Question: I'm trying to achieve styling like this:

How do I to create that effect using CSS?
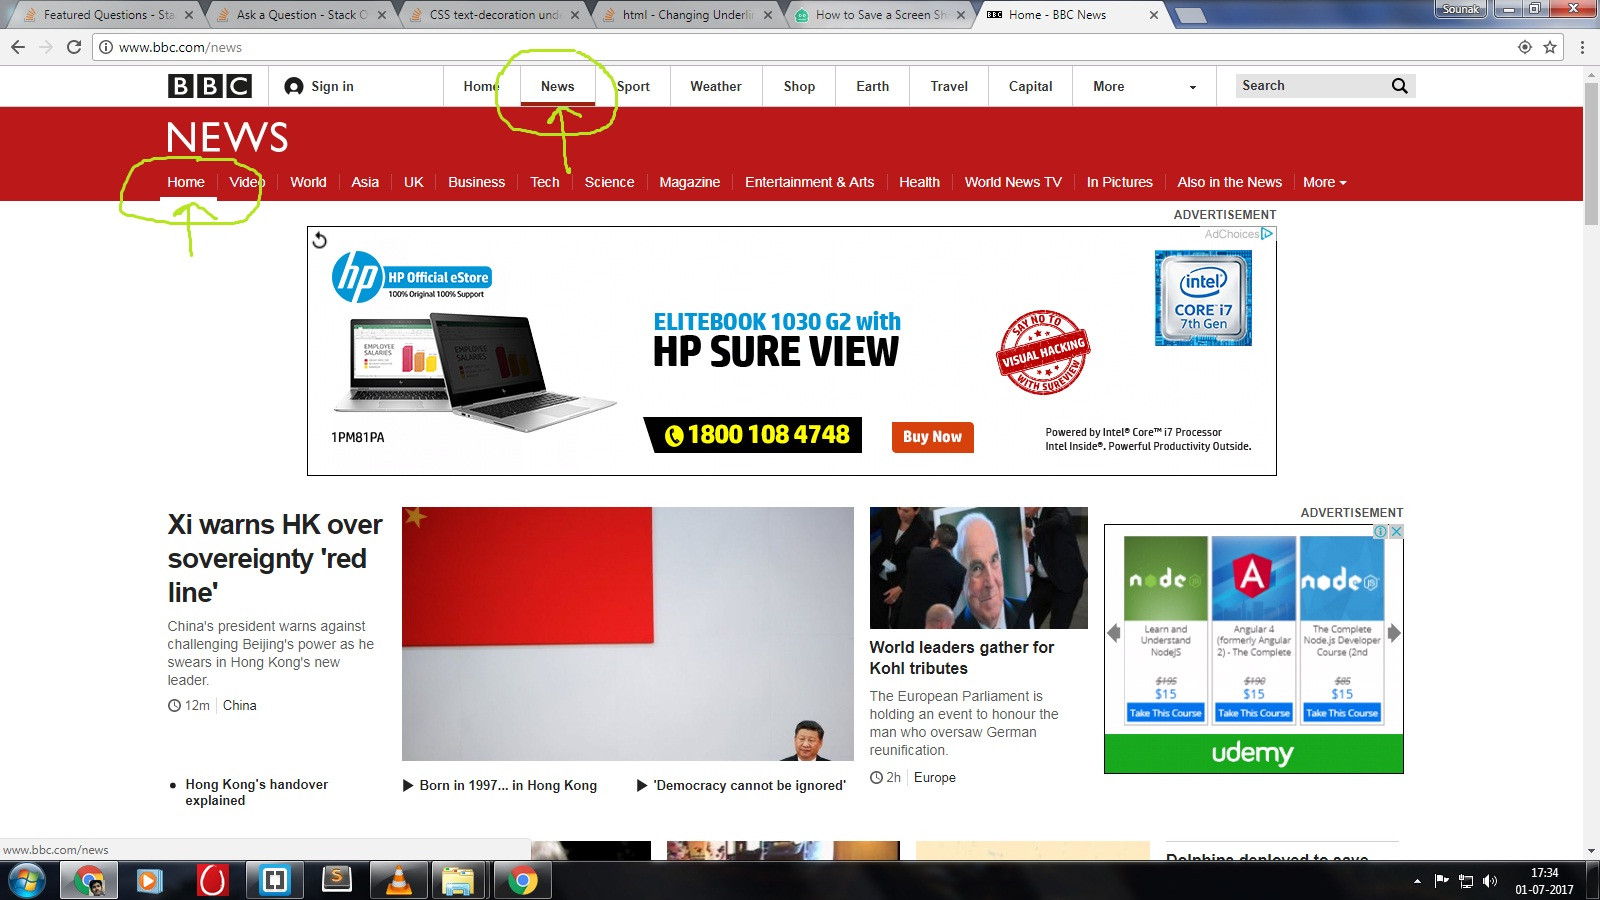
Answer: '''
a{
text-decoration:none;
}
a:hover {
text-decoration:underline;
}
'''
This should work for links, however the effect in the picture seems to be made with the link's container border:
'''
div.yourcontainer:hover{
border-bottom:2px solid red;
}
'''
This should work ^^